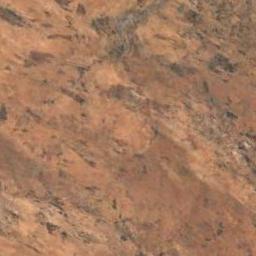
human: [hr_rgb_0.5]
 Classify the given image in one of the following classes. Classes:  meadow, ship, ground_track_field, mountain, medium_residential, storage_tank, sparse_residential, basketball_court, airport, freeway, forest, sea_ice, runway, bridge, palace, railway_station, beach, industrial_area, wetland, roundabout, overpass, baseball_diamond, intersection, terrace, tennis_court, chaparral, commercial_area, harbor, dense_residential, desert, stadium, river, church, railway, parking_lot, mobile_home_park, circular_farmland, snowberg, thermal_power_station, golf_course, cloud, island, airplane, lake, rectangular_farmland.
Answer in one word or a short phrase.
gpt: desert